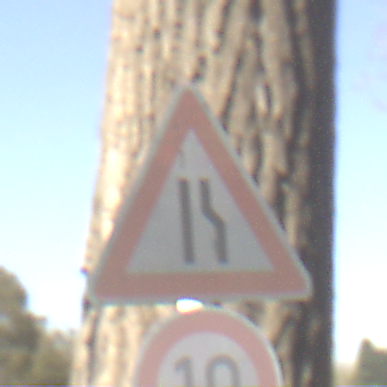
Verkehrszeichen: EinseitigVerengteFahrbahnRechts
Zusatzzeichen unten: Geschwindigkeit10
Umgebung: Outdoor, Nature
Tageszeit: Midday
Wetter: Clear
Licht: Natural
Jahreszeit: NotSpecified
Kontrast: HighContrast